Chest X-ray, PA view. Patient: 38 years old, sex M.
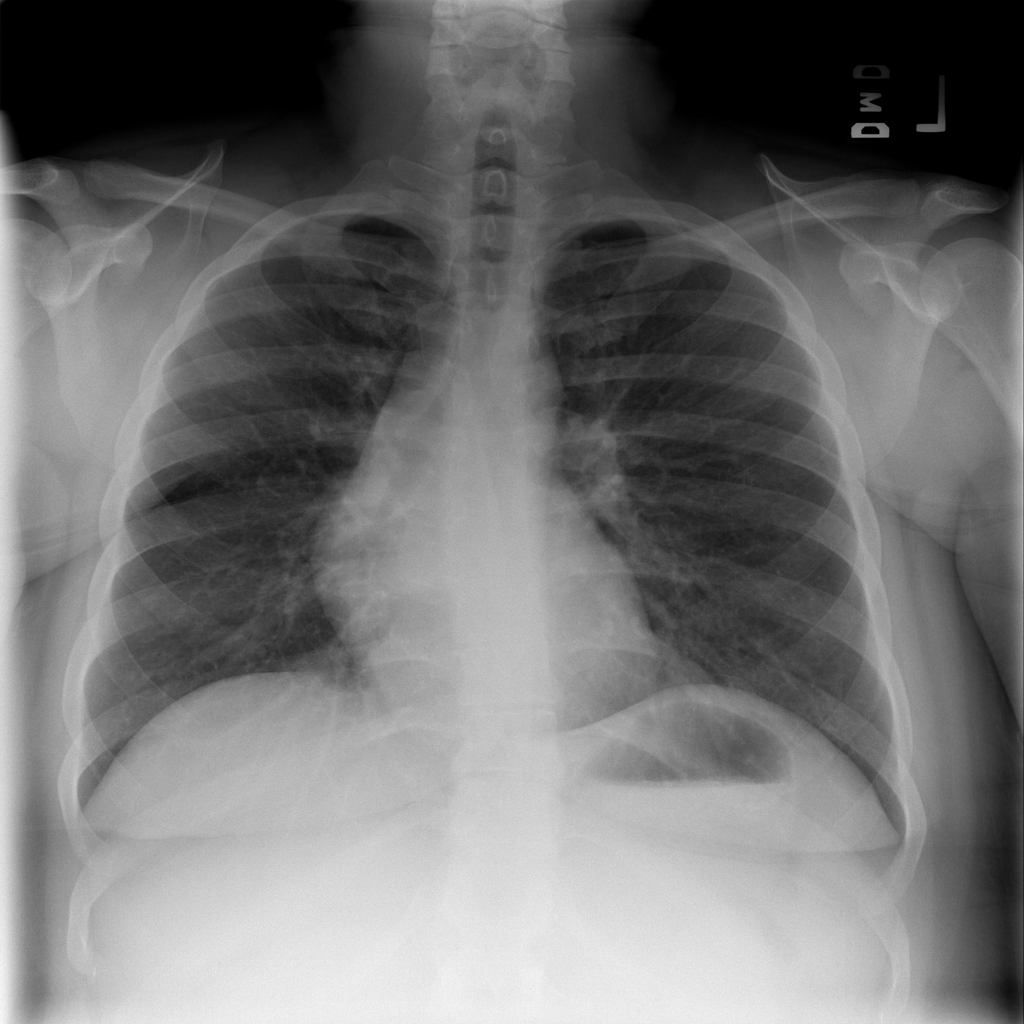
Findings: No Finding